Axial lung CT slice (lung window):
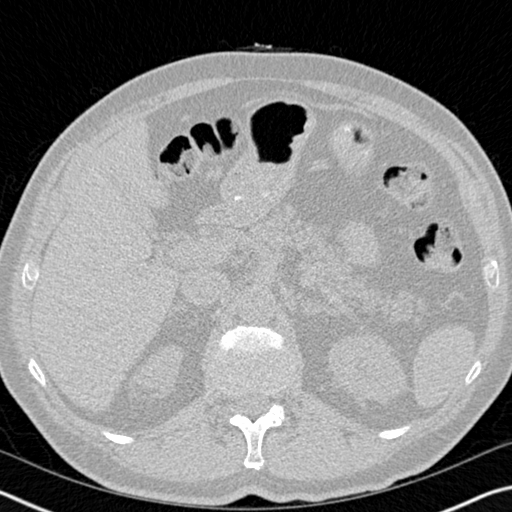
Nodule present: no